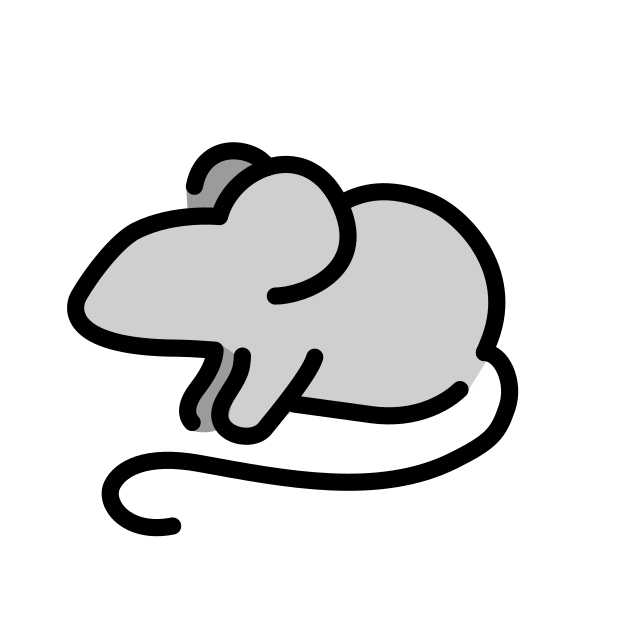
mouse